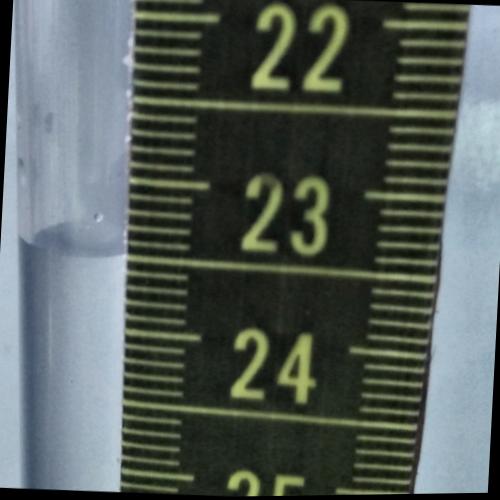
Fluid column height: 23.5 cm